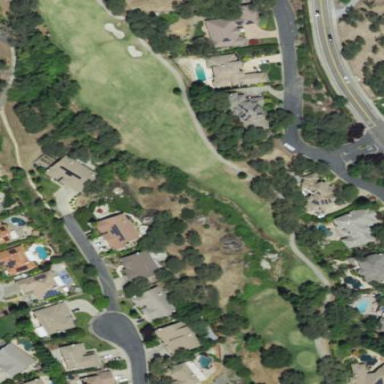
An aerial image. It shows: Rough grassy area used for golf.